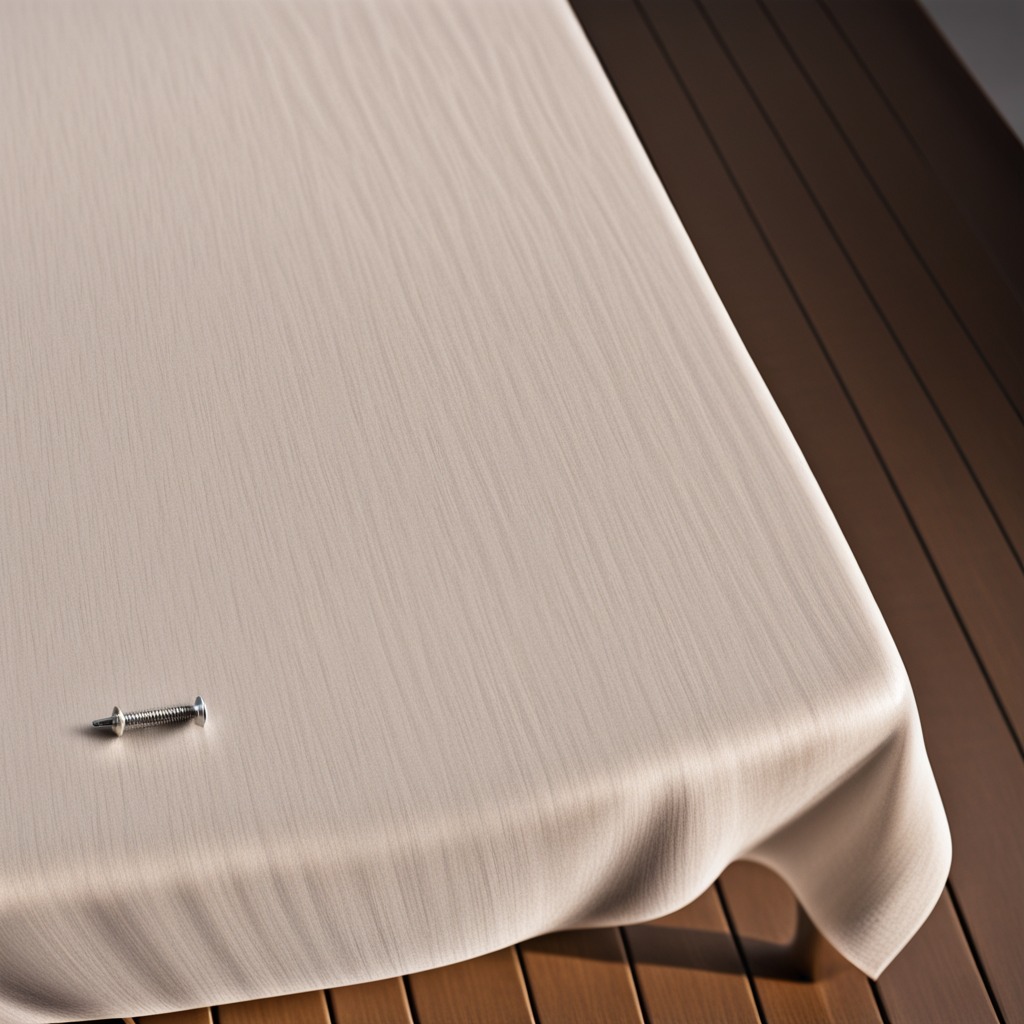
A metal screw lying on a wooden table in an outdoor workshop during daytime bright natural light soft shadows worn but beneath the cloth